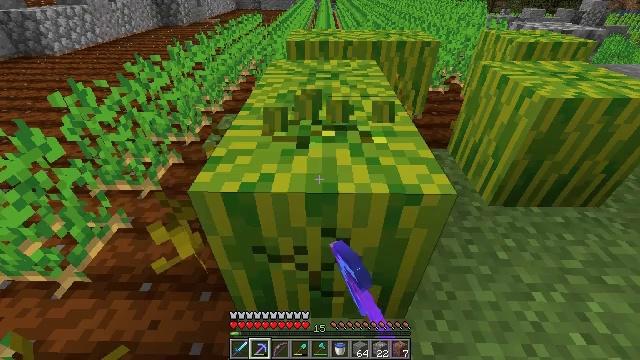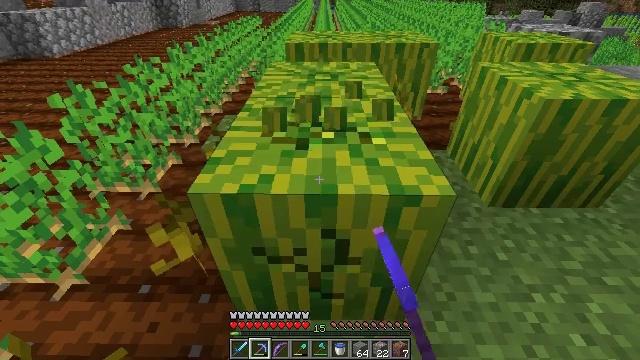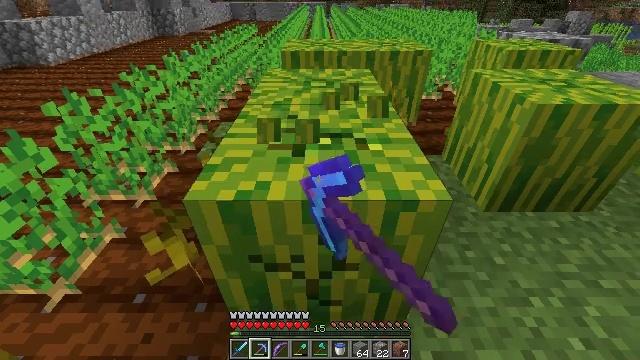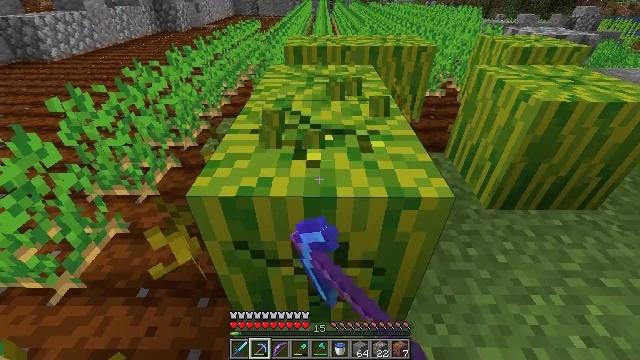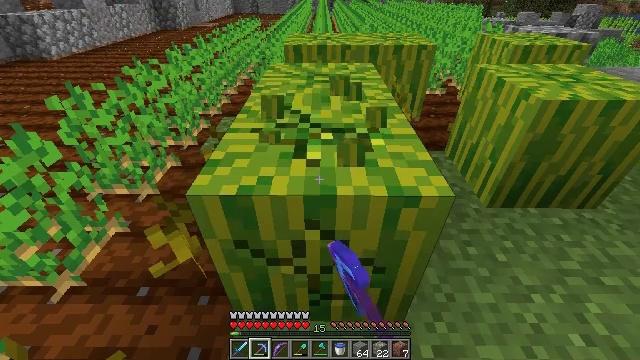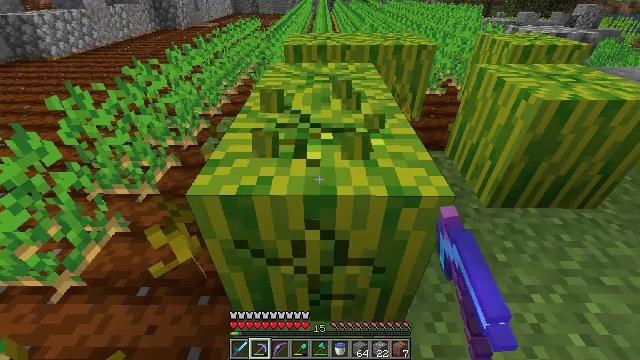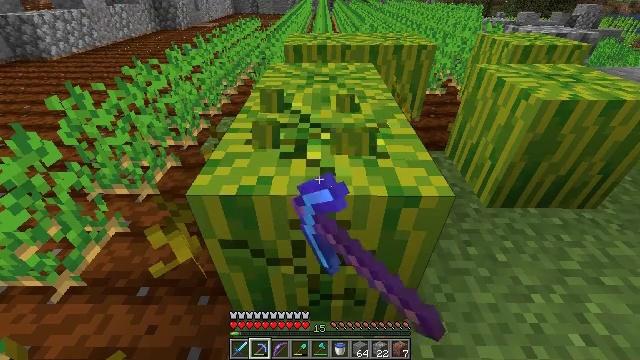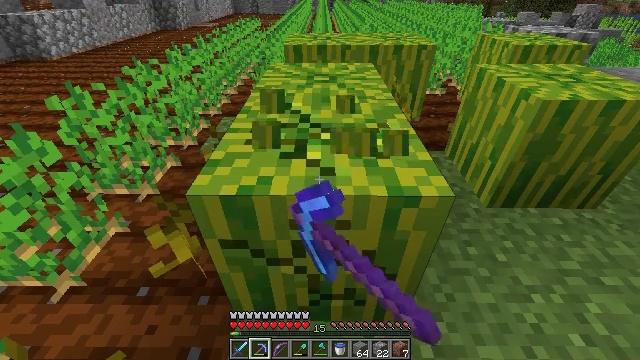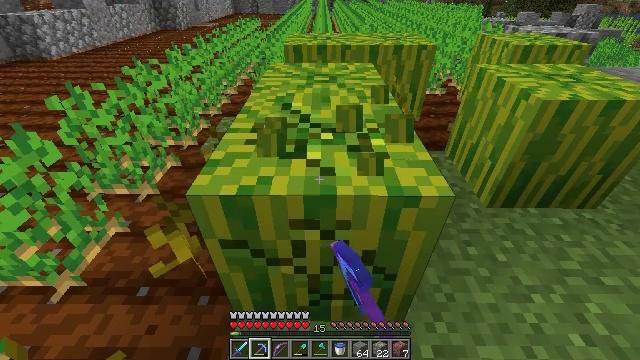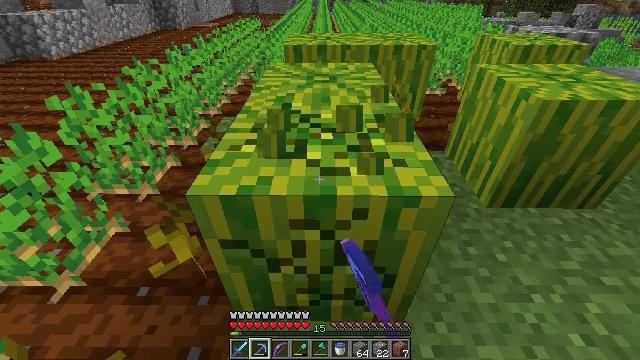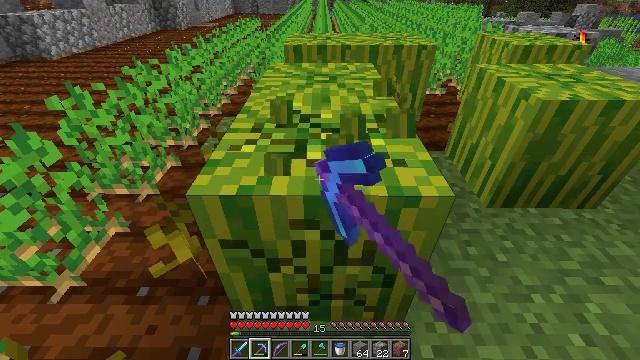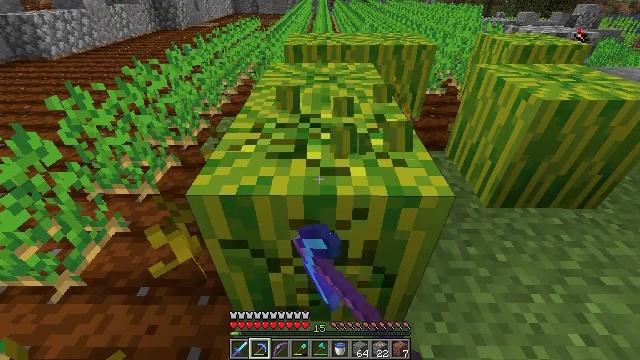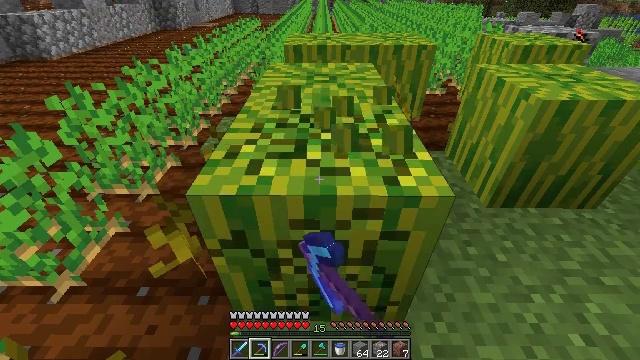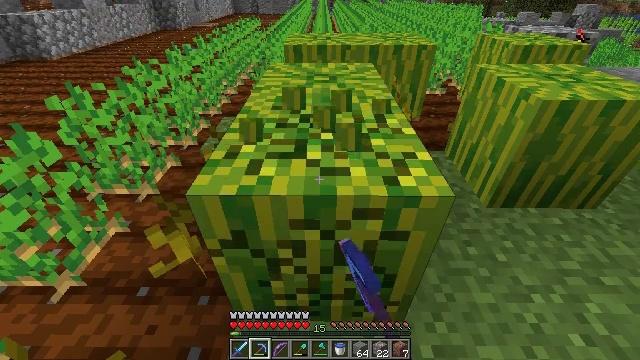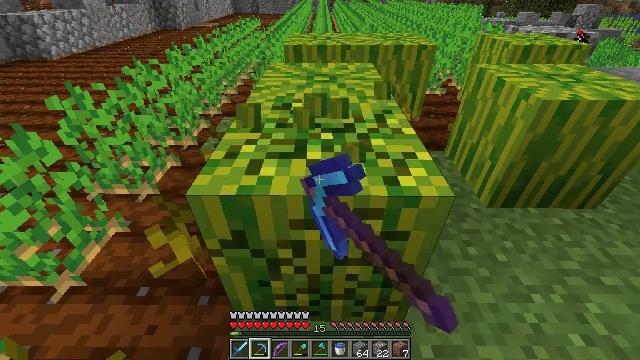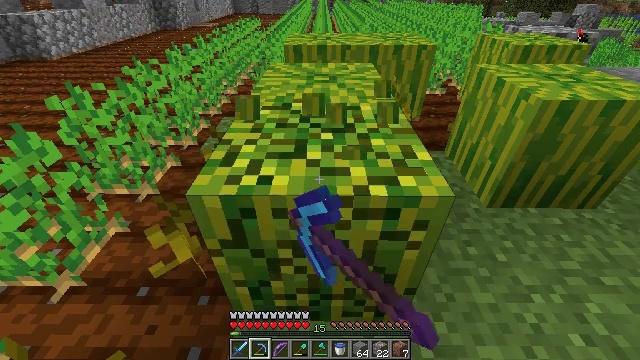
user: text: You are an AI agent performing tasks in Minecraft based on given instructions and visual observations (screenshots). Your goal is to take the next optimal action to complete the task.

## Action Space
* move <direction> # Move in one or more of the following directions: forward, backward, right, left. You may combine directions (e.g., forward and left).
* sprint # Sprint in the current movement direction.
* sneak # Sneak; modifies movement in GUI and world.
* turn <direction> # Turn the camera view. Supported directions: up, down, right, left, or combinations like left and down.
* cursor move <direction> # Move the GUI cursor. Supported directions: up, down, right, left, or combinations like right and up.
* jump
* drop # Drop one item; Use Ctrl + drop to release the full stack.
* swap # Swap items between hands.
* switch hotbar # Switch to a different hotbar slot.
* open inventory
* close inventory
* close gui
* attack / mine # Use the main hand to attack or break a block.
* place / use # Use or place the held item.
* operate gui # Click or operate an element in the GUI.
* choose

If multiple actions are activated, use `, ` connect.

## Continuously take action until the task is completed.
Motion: motion action
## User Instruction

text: Use right equipment to gather melon.
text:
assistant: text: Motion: attack / mine
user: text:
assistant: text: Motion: turn up, attack / mine
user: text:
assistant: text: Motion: attack / mine
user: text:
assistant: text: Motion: attack / mine
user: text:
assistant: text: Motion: attack / mine
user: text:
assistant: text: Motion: attack / mine
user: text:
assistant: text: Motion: attack / mine
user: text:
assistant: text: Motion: attack / mine
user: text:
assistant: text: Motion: attack / mine
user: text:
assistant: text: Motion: attack / mine
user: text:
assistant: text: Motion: attack / mine
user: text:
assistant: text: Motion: attack / mine
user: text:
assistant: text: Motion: attack / mine
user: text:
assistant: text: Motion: attack / mine
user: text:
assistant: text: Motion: attack / mine
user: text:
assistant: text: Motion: attack / mine
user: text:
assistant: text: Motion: attack / mine
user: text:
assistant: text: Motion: attack / mine
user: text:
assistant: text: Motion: attack / mine
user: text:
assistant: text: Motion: attack / mine
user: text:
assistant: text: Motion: attack / mine
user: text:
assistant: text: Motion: attack / mine
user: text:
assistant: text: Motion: attack / mine
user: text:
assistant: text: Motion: attack / mine
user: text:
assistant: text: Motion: attack / mine
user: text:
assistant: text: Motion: attack / mine
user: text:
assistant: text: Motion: attack / mine
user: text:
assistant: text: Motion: attack / mine
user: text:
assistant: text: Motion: attack / mine
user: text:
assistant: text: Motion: attack / mine